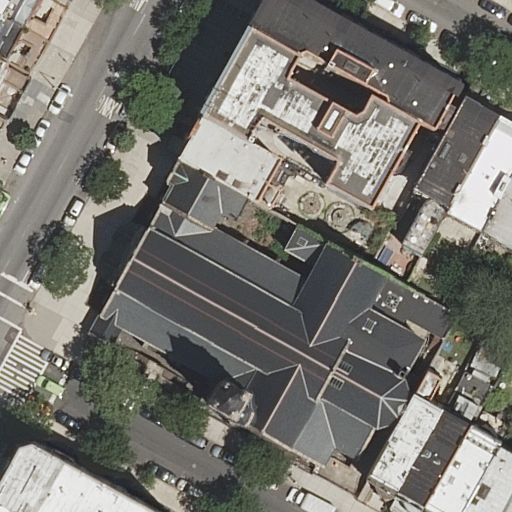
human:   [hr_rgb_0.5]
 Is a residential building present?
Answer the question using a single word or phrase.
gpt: yes

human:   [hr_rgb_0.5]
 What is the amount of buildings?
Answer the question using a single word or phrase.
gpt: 15

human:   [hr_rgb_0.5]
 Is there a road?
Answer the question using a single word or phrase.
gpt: yes

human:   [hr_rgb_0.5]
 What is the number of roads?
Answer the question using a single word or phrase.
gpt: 3

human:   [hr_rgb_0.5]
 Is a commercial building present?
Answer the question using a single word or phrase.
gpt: no

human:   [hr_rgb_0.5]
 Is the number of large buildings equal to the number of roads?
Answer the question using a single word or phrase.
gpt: no

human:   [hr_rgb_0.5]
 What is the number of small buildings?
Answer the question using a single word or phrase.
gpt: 7

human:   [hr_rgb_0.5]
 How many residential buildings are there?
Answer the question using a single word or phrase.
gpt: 15

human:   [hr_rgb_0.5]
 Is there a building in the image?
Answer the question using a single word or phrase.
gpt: yes

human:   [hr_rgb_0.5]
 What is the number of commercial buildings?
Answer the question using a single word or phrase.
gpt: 0

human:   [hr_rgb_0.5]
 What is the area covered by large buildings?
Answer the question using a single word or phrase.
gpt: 2771m2

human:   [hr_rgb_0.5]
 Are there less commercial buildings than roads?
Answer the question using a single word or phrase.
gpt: yes

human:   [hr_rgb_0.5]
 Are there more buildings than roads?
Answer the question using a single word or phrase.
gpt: yes

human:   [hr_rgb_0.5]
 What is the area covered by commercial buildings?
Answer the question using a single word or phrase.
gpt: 0m2

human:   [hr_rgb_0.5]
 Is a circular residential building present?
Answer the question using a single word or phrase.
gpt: no

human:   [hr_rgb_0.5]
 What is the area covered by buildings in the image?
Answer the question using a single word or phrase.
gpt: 4017m2

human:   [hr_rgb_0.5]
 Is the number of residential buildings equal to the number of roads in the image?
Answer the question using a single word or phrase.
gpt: no

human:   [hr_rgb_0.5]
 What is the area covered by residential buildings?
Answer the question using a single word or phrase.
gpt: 4017m2

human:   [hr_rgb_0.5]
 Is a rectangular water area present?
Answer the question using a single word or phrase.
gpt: no

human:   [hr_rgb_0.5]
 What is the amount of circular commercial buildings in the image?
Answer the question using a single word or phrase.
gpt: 0

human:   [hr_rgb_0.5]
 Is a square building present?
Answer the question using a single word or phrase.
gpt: no

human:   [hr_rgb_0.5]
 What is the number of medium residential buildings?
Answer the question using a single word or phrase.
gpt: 6

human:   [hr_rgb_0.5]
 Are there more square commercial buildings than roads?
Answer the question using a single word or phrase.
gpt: no

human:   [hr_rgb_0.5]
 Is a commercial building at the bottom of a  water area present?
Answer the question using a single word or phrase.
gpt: no

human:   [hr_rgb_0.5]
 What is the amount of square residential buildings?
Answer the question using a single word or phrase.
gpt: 0

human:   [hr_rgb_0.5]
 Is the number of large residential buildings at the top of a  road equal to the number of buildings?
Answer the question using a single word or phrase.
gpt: no

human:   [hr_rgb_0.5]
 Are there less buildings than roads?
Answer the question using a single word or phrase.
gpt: no

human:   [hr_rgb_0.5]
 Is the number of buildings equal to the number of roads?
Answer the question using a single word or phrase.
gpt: no

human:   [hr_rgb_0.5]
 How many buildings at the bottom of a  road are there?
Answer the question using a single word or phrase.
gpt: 11

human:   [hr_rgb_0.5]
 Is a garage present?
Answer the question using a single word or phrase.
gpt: no

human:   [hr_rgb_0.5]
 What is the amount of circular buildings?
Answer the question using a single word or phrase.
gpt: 0

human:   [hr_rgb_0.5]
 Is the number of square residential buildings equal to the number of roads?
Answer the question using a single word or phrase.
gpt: no

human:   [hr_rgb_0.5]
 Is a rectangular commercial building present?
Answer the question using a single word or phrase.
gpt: no

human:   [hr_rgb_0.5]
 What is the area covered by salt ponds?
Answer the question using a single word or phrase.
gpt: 0m2

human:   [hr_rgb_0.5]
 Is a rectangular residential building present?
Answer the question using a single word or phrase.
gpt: yes

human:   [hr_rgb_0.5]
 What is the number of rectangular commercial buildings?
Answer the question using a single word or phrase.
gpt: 0

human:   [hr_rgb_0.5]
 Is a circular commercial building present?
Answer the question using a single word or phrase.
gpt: no

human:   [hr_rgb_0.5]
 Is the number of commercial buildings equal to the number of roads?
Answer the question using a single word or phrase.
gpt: no

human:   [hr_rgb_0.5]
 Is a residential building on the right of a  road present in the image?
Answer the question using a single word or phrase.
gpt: yes

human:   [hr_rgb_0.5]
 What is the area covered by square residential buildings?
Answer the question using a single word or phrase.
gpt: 0m2

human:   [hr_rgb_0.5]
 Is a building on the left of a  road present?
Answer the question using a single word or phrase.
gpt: yes

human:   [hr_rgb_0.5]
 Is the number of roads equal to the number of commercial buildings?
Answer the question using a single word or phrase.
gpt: no

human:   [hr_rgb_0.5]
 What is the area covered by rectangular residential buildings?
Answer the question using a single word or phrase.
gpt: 584m2

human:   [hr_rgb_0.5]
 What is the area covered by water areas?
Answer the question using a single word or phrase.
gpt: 0m2

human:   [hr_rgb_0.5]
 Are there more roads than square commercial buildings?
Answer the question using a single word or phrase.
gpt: yes

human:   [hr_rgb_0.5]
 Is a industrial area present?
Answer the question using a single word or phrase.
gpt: no

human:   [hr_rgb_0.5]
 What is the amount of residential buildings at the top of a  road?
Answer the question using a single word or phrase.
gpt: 9

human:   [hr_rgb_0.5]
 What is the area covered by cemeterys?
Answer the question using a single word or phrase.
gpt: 0m2

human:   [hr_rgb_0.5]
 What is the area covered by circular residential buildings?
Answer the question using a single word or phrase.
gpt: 0m2

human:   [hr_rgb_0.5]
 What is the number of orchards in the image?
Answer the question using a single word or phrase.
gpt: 0

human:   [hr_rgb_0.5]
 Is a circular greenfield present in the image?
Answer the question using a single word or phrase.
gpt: no

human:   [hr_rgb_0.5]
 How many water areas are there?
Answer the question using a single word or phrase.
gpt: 0

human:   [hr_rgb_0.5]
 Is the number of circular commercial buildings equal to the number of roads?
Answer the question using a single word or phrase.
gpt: no

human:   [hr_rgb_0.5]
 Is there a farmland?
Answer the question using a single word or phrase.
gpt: no

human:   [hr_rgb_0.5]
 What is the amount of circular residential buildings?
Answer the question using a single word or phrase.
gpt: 0

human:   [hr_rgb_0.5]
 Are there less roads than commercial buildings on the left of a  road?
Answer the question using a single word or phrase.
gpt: no

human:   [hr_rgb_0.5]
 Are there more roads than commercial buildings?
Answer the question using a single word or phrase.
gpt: yes

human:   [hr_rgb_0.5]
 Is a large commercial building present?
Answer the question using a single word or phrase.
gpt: no

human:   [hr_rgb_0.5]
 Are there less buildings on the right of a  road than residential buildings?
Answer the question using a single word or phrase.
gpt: yes

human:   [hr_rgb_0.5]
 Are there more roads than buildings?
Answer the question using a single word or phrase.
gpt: no

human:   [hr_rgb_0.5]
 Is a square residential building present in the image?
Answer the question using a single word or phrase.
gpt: no

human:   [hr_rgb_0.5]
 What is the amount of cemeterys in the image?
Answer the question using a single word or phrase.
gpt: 0

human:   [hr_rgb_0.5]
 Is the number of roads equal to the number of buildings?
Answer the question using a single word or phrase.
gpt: no

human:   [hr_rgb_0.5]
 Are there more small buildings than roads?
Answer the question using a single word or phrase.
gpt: yes